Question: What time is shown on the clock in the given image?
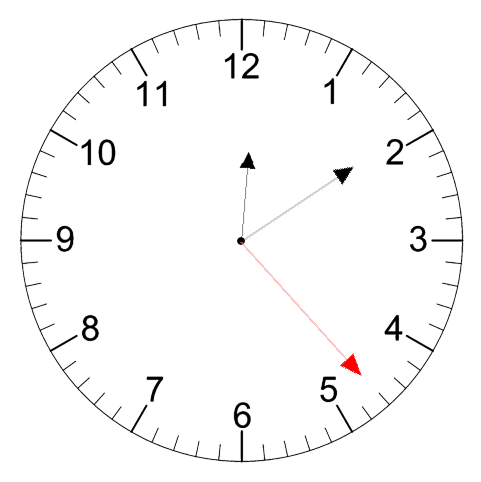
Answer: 12:09:23